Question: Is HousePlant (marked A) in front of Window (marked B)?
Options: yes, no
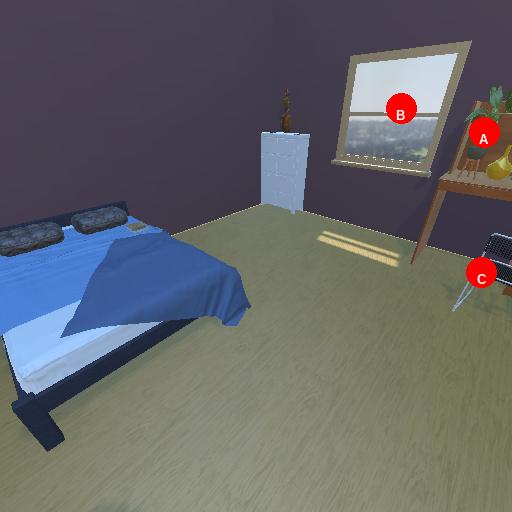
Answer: yes